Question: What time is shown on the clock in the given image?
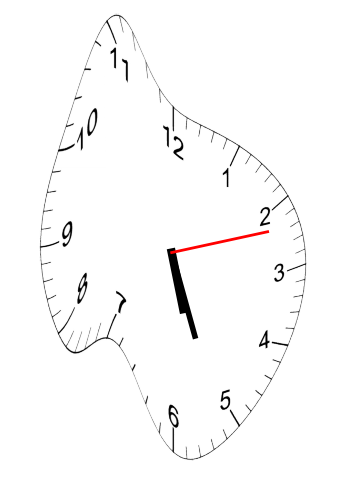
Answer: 05:26:12